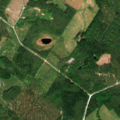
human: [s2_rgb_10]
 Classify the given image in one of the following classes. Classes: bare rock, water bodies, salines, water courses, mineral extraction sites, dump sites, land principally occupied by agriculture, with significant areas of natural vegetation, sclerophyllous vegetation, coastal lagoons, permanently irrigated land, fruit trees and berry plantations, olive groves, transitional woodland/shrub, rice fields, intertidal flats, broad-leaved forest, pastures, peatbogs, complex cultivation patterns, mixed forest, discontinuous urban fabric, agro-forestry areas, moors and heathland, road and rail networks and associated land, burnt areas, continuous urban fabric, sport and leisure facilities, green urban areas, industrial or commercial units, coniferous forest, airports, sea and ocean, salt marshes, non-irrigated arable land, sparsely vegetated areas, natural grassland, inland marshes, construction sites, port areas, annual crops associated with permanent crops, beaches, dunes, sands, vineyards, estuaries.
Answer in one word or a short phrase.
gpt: coniferous forest, mixed forest